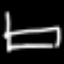
Label: bed